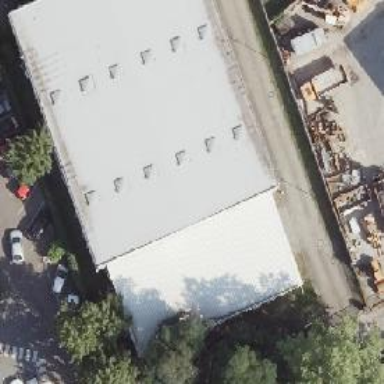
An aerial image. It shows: Part of building.